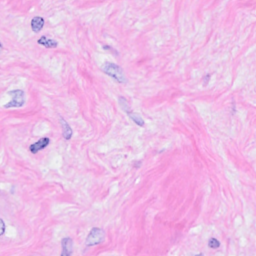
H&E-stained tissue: Breast